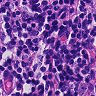
Metastatic tissue present: no